RGB frame:
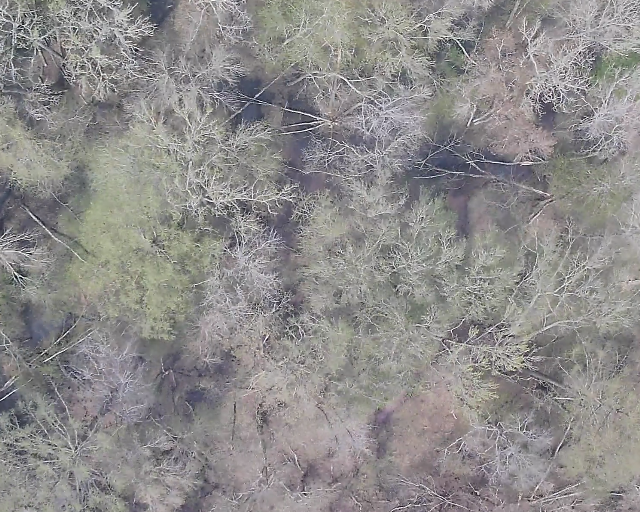
Thermal frame:
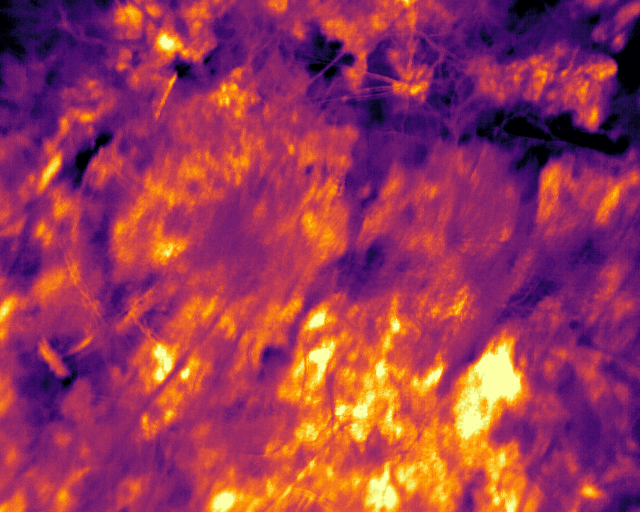
Captured: 2026-02-26 03:44:19
Pixels at or above 80 °C: 0 (fraction of frame: 0)